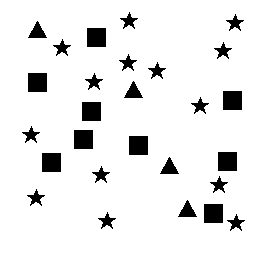
Squares: 9
Triangles: 4
Stars: 14
Total shapes: 27